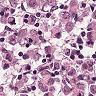
Metastatic tissue present: yes